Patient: sex F, age 63
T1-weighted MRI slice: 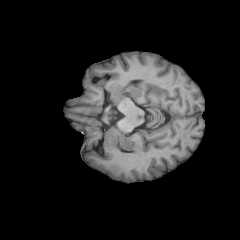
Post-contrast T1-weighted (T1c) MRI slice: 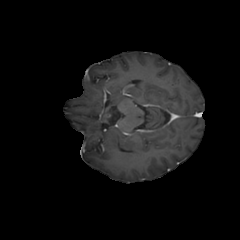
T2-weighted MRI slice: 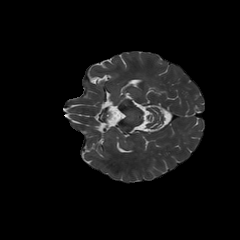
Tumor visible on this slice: no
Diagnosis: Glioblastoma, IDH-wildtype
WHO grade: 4